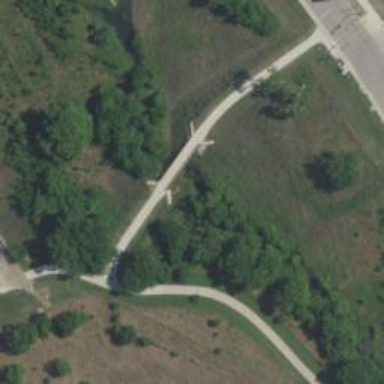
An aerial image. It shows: Bridge over cycleway.